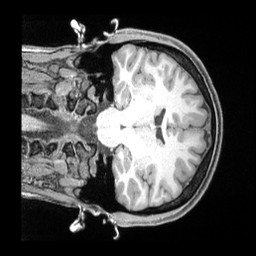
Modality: T1w
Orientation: coronal
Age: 31
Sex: female
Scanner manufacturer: siemens
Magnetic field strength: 3 T
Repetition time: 2 s
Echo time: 0.00211 s